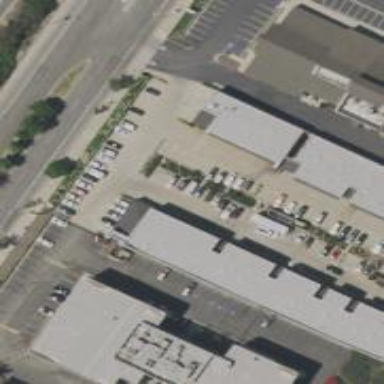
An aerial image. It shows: Commercial building.